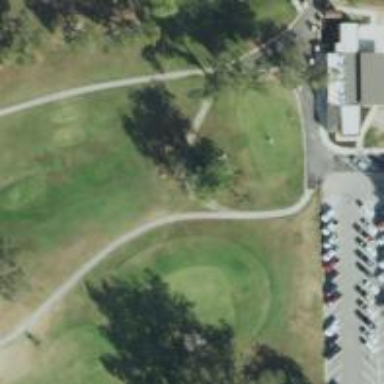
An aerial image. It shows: Well-maintained path designated for golf carts.